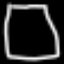
Label: square